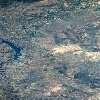
Label: land